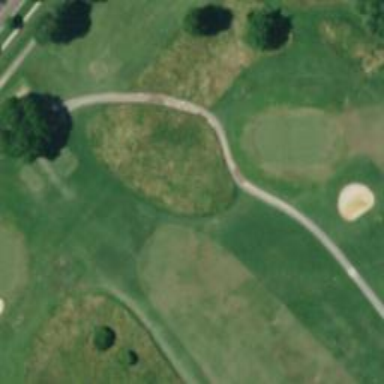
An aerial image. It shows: Golf hole.